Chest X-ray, PA view. Patient: 35 years old, sex M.
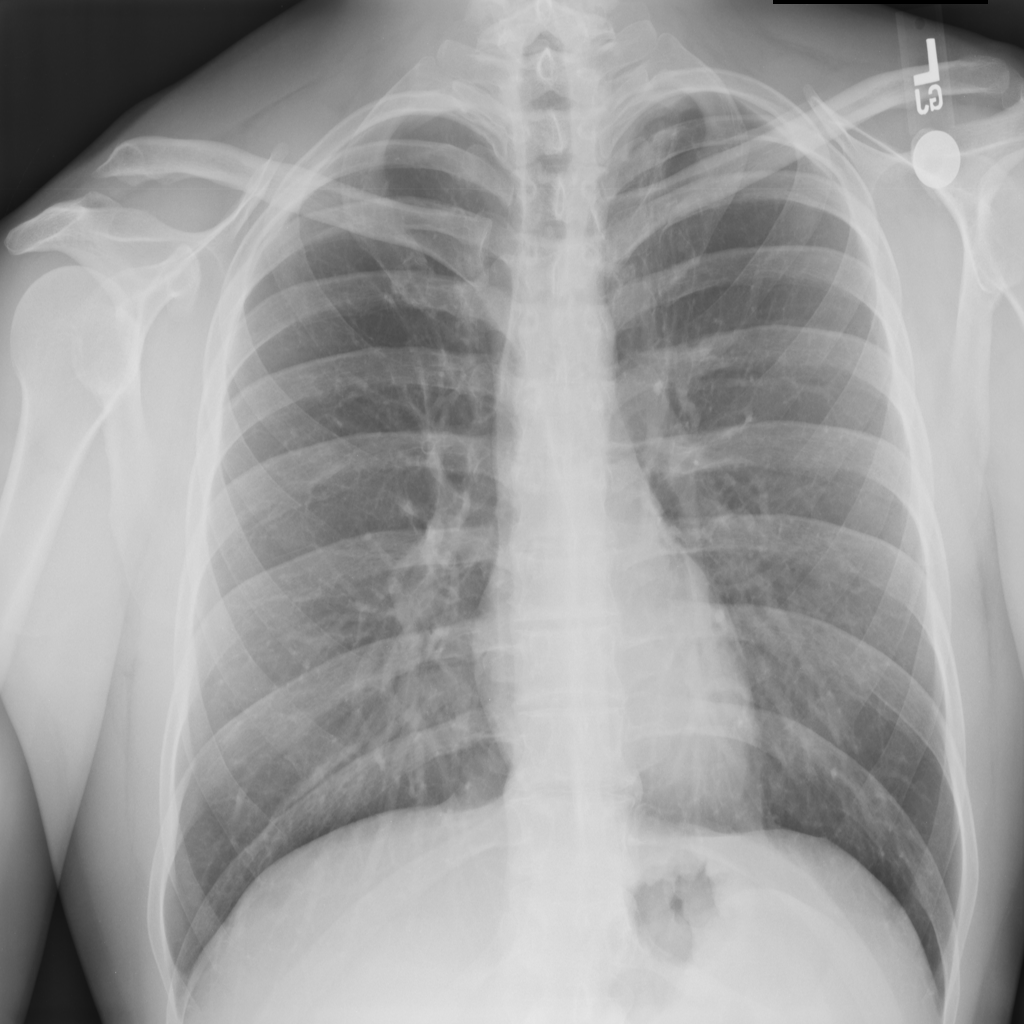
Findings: No Finding